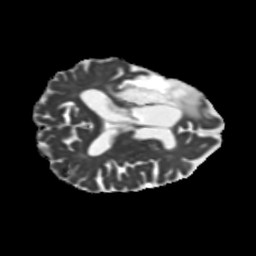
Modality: MD
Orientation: axial
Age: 71
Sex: female
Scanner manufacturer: siemens
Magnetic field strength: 3 T
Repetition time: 5.25 s
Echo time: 0.08 s